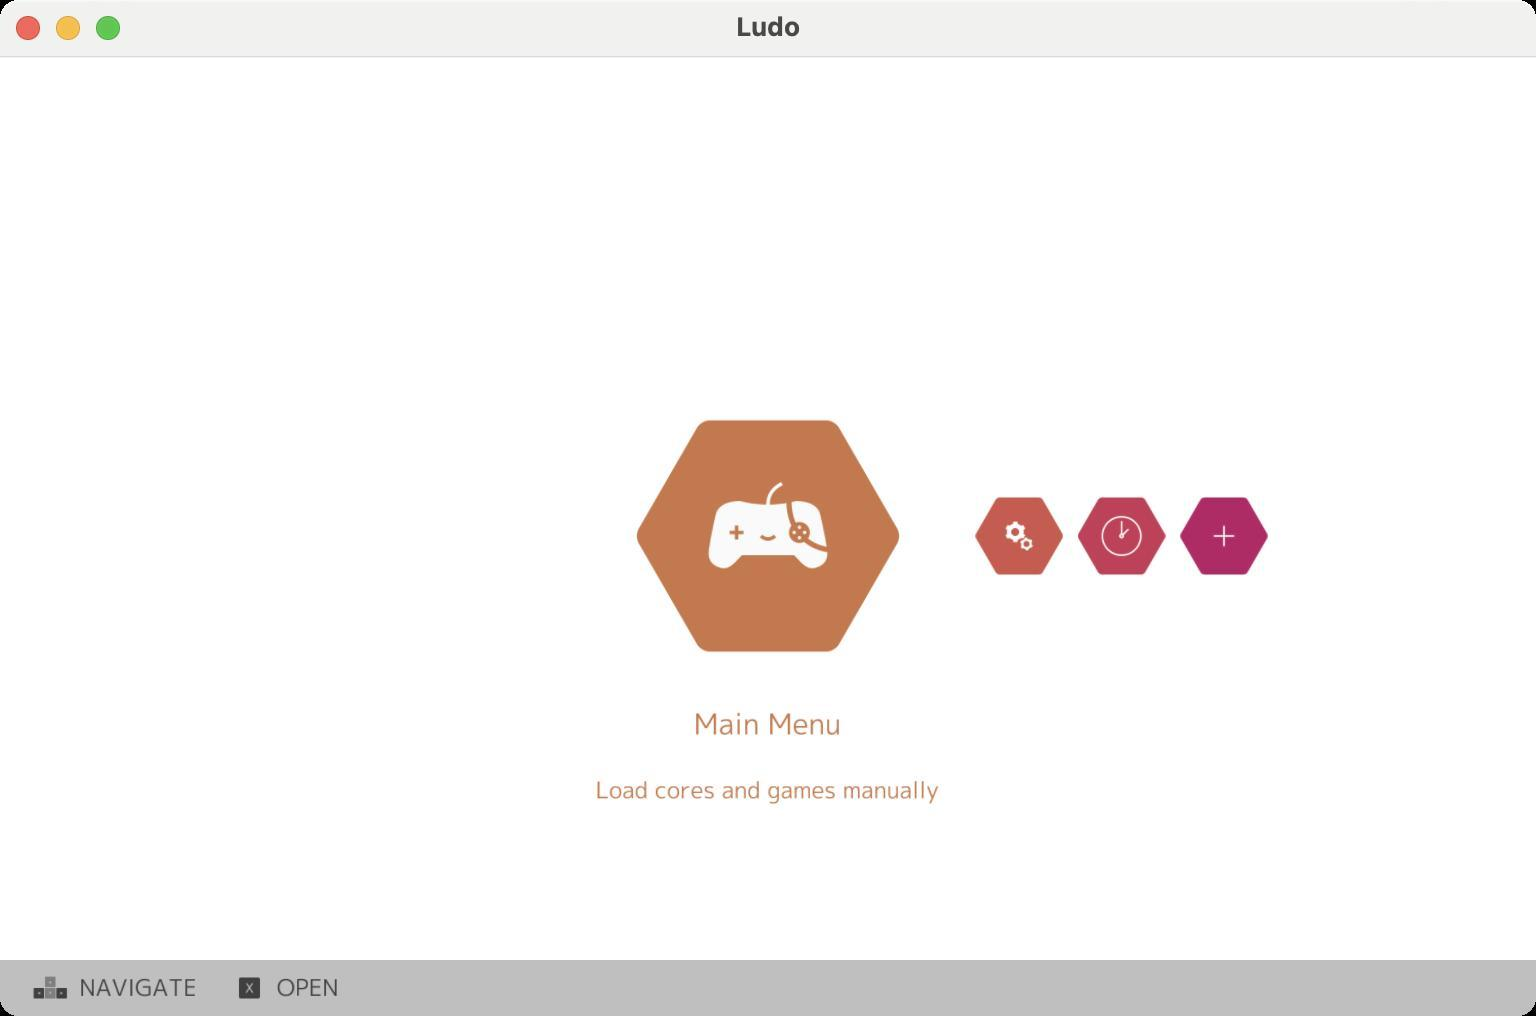
Accessibility tree:
{"name": "Ludo", "role": "AXWindow", "description": null, "role_description": "standard window", "value": null, "position": "480.00;166.00", "size": "768;508", "children": [{"name": null, "role": "AXButton", "description": null, "role_description": "close button", "value": null, "position": "7.00;6.00", "size": "14;16", "children": []}, {"name": null, "role": "AXButton", "description": null, "role_description": "full screen button", "value": null, "position": "47.00;6.00", "size": "14;16", "children": [{"name": null, "role": "AXGroup", "description": null, "role_description": "group", "value": null, "position": "47.00;6.00", "size": "14;16", "children": []}]}, {"name": null, "role": "AXButton", "description": null, "role_description": "minimize button", "value": null, "position": "27.00;6.00", "size": "14;16", "children": []}, {"name": null, "role": "AXStaticText", "description": null, "role_description": "text", "value": "Ludo", "position": "366.00;5.00", "size": "37;16", "children": []}]}